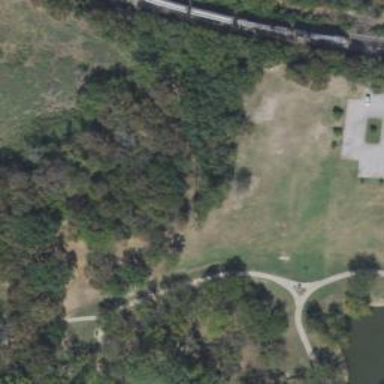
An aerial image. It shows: Disc golf hole as part of disc golf sport activity.